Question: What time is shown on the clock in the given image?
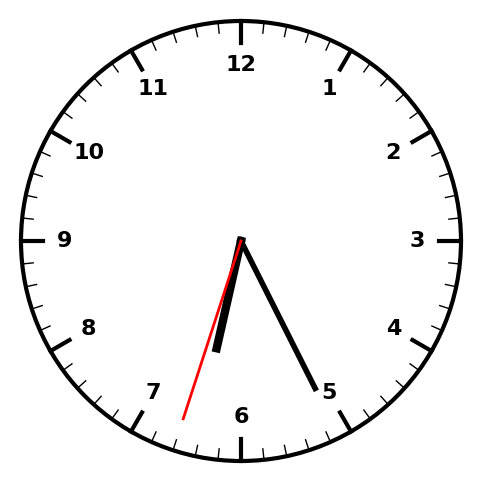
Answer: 06:25:33